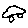
Label: car